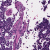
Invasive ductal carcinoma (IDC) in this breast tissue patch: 1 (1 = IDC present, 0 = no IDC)